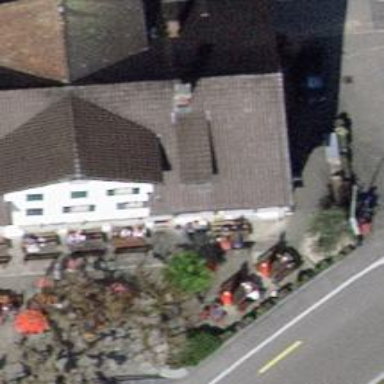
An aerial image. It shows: Restaurant.